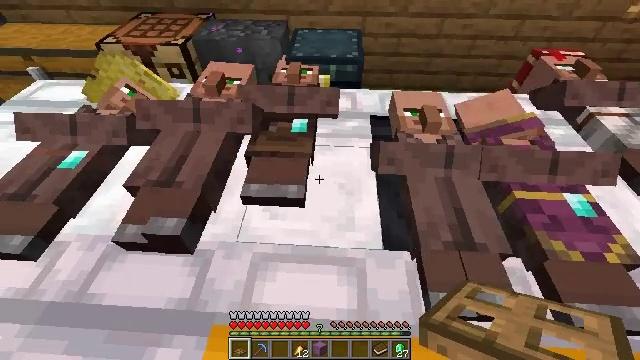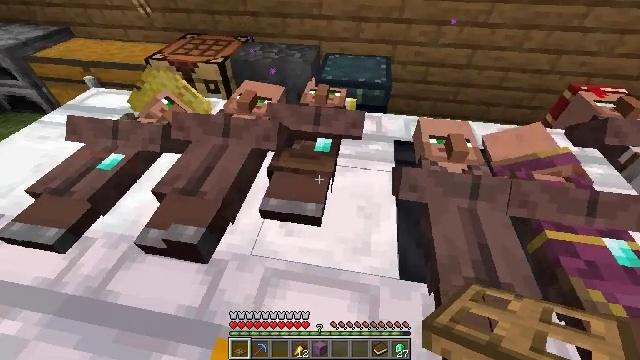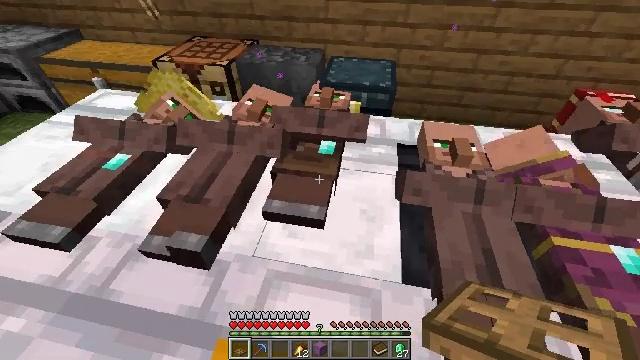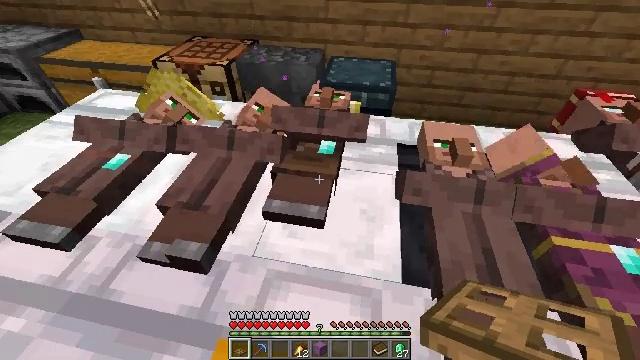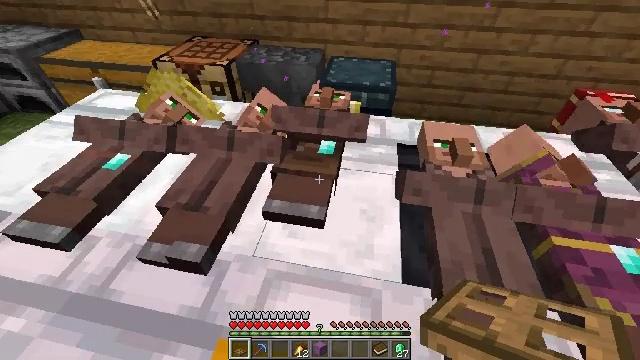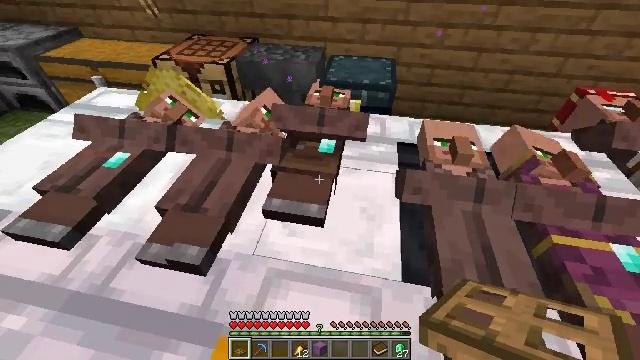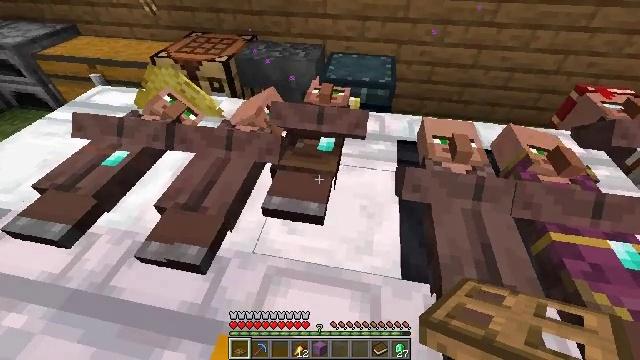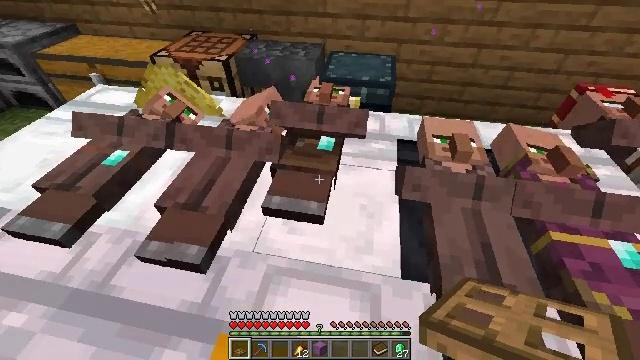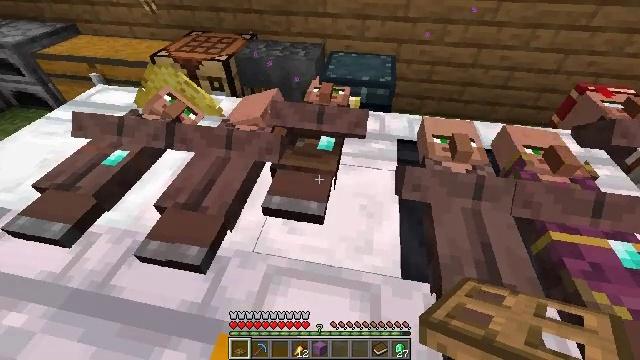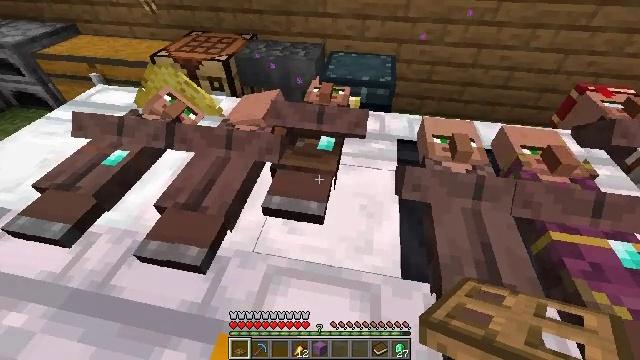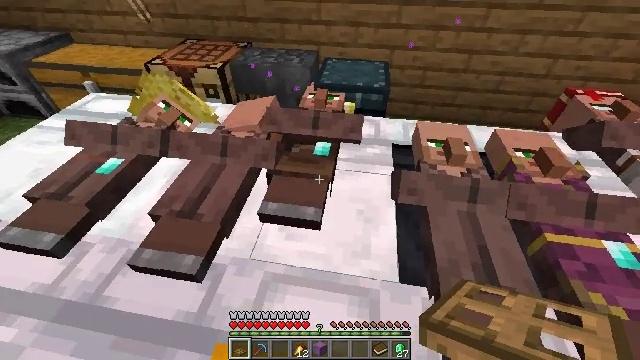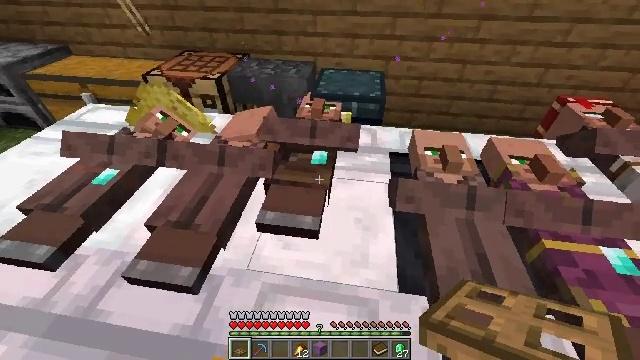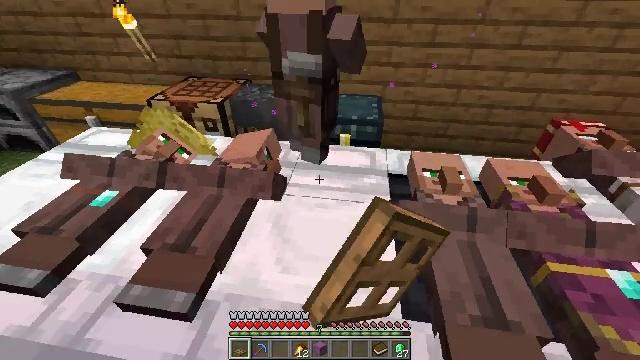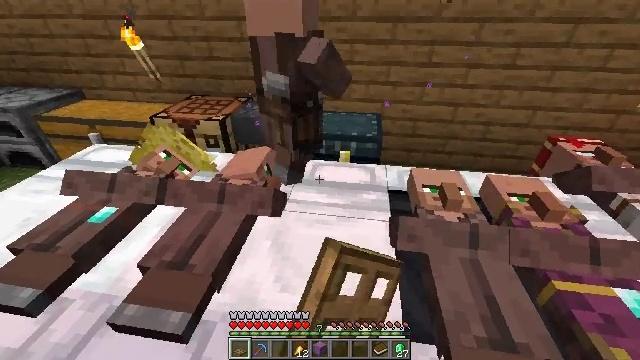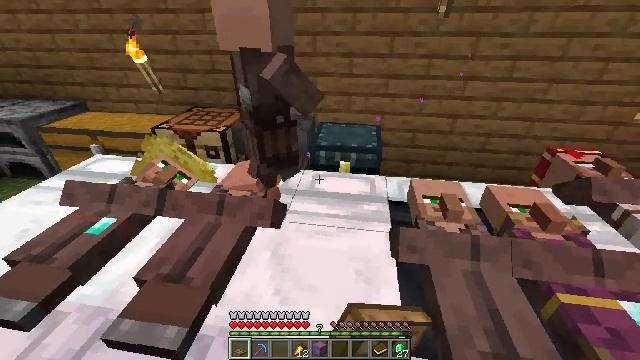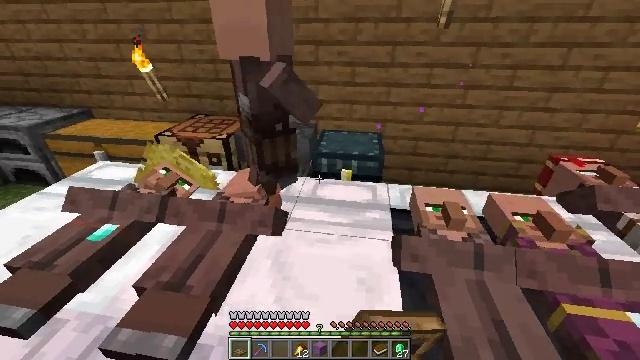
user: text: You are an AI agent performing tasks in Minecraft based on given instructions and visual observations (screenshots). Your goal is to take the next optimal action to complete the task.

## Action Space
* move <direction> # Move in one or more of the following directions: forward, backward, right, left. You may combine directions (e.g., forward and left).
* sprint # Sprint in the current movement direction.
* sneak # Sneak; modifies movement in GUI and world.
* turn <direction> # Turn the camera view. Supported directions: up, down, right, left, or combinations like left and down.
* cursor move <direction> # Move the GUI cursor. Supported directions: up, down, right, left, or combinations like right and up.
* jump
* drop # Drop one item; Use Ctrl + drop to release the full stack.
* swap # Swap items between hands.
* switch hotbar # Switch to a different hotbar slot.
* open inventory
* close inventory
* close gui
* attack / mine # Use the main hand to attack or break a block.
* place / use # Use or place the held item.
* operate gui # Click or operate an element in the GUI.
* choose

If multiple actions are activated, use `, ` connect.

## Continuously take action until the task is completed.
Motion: motion action
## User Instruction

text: Manufacture an ender pearl.
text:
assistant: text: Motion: turn left and up
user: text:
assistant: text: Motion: turn left
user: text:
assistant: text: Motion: no_op
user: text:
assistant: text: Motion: no_op
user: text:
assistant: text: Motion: no_op
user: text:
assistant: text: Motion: use / place
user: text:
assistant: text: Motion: use / place
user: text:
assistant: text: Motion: no_op
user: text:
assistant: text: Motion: no_op
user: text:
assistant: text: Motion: turn right and up
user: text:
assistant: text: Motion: turn up
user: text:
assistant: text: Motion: turn up
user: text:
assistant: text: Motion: turn up
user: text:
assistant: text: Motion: turn up
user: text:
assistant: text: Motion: turn up
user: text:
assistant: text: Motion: turn up
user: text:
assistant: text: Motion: turn up
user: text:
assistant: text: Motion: turn up
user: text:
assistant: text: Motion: turn up
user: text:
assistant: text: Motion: turn left and up
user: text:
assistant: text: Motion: turn left and up
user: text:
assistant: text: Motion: turn left
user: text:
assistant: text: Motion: no_op
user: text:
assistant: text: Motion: no_op
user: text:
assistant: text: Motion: no_op
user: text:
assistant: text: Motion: turn left
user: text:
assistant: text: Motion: turn left
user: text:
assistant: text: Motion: turn left
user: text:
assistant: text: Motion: turn left
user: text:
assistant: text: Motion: no_op